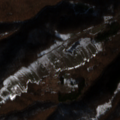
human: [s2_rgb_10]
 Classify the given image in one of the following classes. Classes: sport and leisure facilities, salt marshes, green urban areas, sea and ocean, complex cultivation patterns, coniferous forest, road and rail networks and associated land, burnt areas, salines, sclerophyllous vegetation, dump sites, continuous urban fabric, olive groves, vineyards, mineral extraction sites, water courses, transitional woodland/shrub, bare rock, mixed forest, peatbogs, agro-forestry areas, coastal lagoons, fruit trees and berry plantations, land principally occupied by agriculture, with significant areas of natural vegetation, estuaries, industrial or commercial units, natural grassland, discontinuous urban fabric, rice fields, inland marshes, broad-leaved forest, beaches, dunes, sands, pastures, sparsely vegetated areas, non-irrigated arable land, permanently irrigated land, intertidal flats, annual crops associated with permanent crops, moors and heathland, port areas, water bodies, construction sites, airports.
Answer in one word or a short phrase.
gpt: complex cultivation patterns, broad-leaved forest